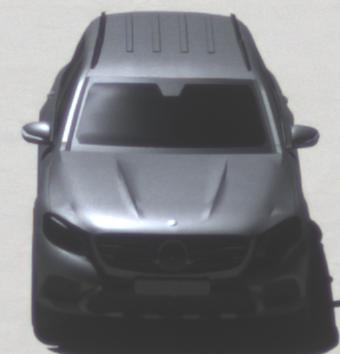
Make: Mercedes-Benz
Model: GLC 250
Detailed model: GLC (253)
Model produced from: 2015/09
Model produced until: 2018/05
Doors: 5
Color: gray
Road condition: dry road
Daytime: midday
Contrast: high contrast